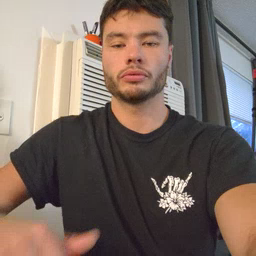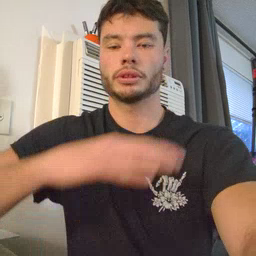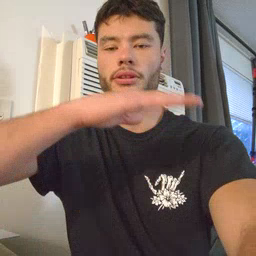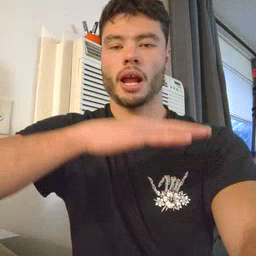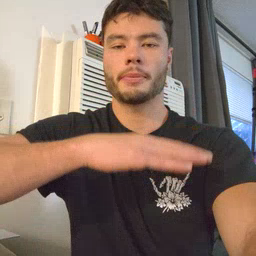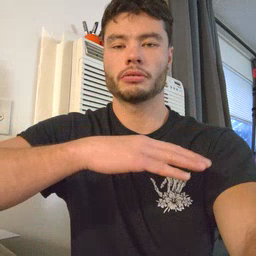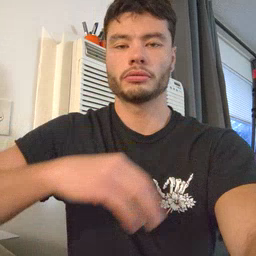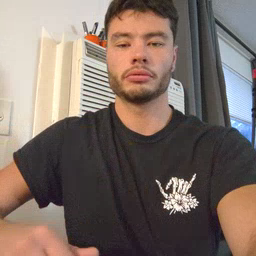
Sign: table